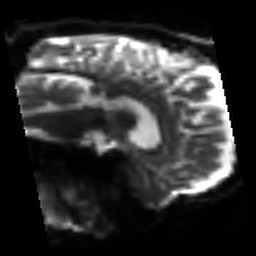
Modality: sbref
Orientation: sagittal
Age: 56
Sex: male
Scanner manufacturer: siemens
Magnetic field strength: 3 T
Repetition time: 3.2 s
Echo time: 0.081 s